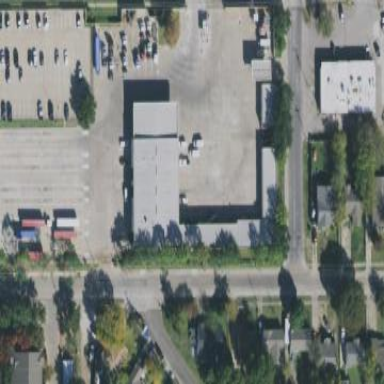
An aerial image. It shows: Car repair building.